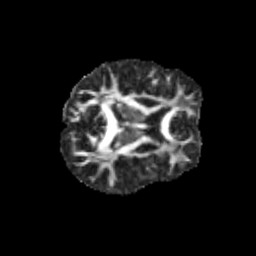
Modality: FA
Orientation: axial
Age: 13
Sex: female
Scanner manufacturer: siemens
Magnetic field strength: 3 T
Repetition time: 3.8 s
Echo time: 0.07 s